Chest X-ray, PA view. Patient: 63 years old, sex M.
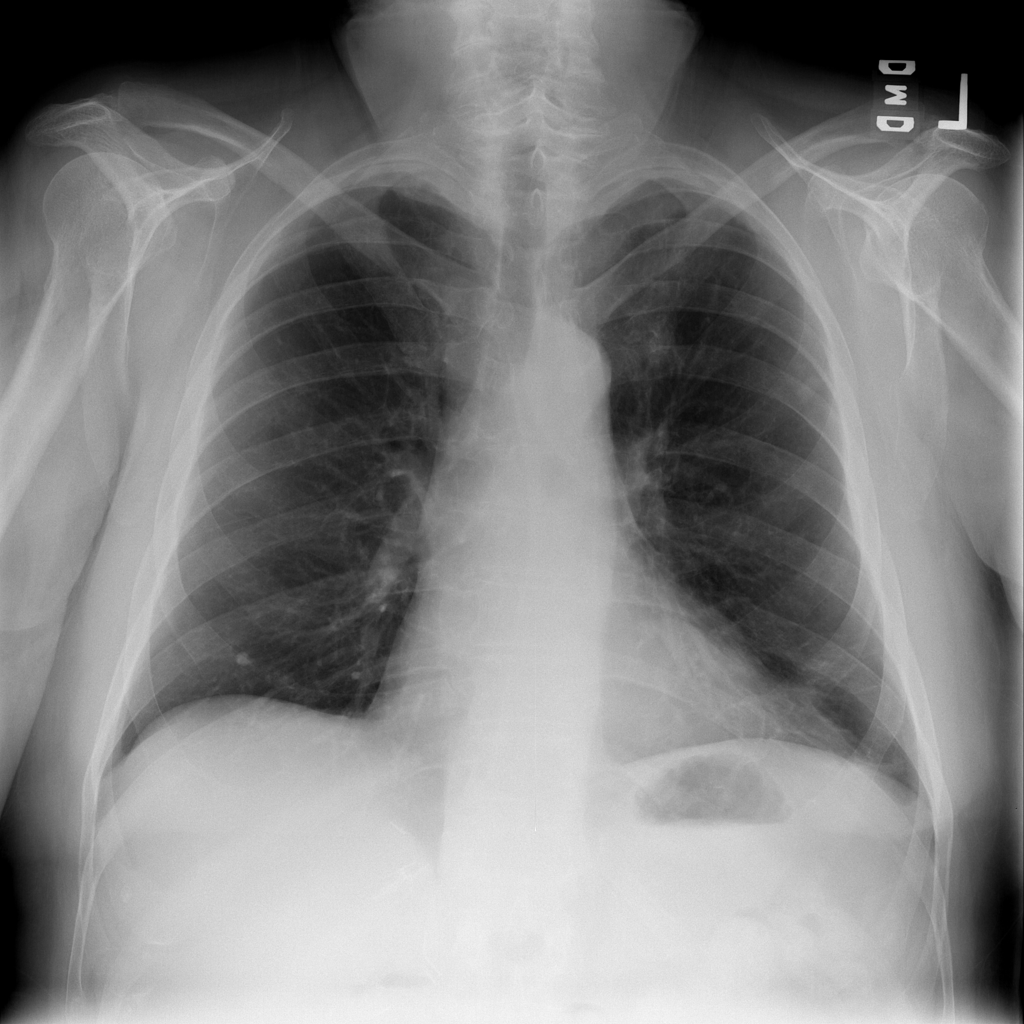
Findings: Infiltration